Question: These code is run perfectly while it is alone in a project. When I intergrate these codes into my apps including other features, the application has stopped after I have clicked on the the convert button. The real device used is Samsung Galaxy Note 2, Android 4.3
'''
<?xml version="1.0" encoding="utf-8"?>
<ScrollView xmlns:android="http://schemas.android.com/apk/res/android"
android:layout_width="fill_parent"
android:layout_height="fill_parent"
android:background="@drawable/background">
<LinearLayout
android:layout_width="fill_parent"
android:layout_height="wrap_content"
android:orientation="vertical" >
<TextView
android:id="@+id/textView1"
android:layout_width="match_parent"
android:layout_height="wrap_content"
android:text="@string/one"
android:textColor="#000000"/>
<Spinner
android:id="@+id/spinner1"
android:layout_width="match_parent"
android:layout_height="wrap_content" />
<TextView
android:layout_width="wrap_content"
android:layout_height="wrap_content"
android:text="" />
<TextView
android:id="@+id/textView2"
android:layout_width="wrap_content"
android:layout_height="wrap_content"
android:text="@string/in"
android:textColor="#000000"/>
<Spinner
android:id="@+id/spinner2"
android:layout_width="match_parent"
android:layout_height="wrap_content" />
<TextView
android:layout_width="wrap_content"
android:layout_height="wrap_content"
android:text="" />
<TextView
android:id="@+id/textView3"
android:layout_width="wrap_content"
android:layout_height="wrap_content"
android:text="@string/equal"
android:textColor="#000000"/>
<TextView
android:id="@+id/textView4"
android:layout_width="wrap_content"
android:layout_height="wrap_content"
android:text="@string/result"
android:gravity="center"
android:textColor="#0000FF"/>
<Button
android:id="@+id/button1"
android:layout_marginTop="10dp"
android:layout_width="fill_parent"
android:layout_height="wrap_content"
android:text="@string/calculate" />
<TextView
android:id="@+id/tv1"
android:layout_marginTop="10dp"
android:layout_width="fill_parent"
android:layout_height="wrap_content"
android:text="@string/powered"/>
'''
'''
public class CurrencyActivity extends Activity {
public int to;
public int from;
public String [] val;
public String s;
public Handler handler;
@Override
public void onCreate(Bundle savedInstanceState) {
super.onCreate(savedInstanceState);
setContentView(R.layout.activity_currency);
Spinner s1 = (Spinner) findViewById(R.id.spinner1);
Spinner s2 = (Spinner) findViewById(R.id.spinner2);
ArrayAdapter<CharSequence> adapter = ArrayAdapter.createFromResource(
this, R.array.name, android.R.layout.simple_spinner_item);
adapter.setDropDownViewResource(android.R.layout.select_dialog_singlechoice);
val = getResources().getStringArray(R.array.value);
s1.setAdapter(adapter);
s2.setAdapter(adapter);
s1.setOnItemSelectedListener(new spinOne(1));
s2.setOnItemSelectedListener(new spinOne(2));
Button b = (Button) findViewById(R.id.button1);
b.setOnClickListener(new OnClickListener(){
public void onClick(View v) {
TextView t = (TextView) findViewById(R.id.textView4);
if(from == to)
{
Toast.makeText(getApplicationContext(), "Invalid", 4000).show();
}
else
{
try {
s = getJson("http://query.yahooapis.com/v1/public/yql?q=select%20*%20from%20yahoo.finance.xchange%20where%20pair%20in%20(%22"+val[from]+val[to]+"%22)&format=json&diagnostics=true&env=store%3A%2F%2Fdatatables.org%2Falltableswithkeys&callback=");
JSONObject jObj;
jObj = new JSONObject(s);
String exResult = jObj.getJSONObject("query").getJSONObject("results").getJSONObject("rate").getString("Rate");
t.setText(exResult);
} catch (JSONException e) {
// TODO Auto-generated catch block
e.printStackTrace();
}
catch (ClientProtocolException e) {
// TODO Auto-generated catch block
e.printStackTrace();
} catch (IOException e) {
// TODO Auto-generated catch block
e.printStackTrace();
}
}
}
});
TextView credit = (TextView) findViewById(R.id.tv1);
credit.setOnClickListener(new OnClickListener(){
@Override
public void onClick(View v) {
Intent i = new Intent(Intent.ACTION_VIEW);
i.setData(Uri.parse("http://finance.yahoo.com"));
startActivity(i);
}
});
}
public String getJson(String url)throws ClientProtocolException, IOException {
StringBuilder build = new StringBuilder();
HttpClient client = new DefaultHttpClient();
HttpGet httpGet = new HttpGet(url);
HttpResponse response = client.execute(httpGet);
HttpEntity entity = response.getEntity();
InputStream content = entity.getContent();
BufferedReader reader = new BufferedReader(new InputStreamReader(content));
String con;
while ((con = reader.readLine()) != null) {
build.append(con);
}
return build.toString();
}
private class spinOne implements OnItemSelectedListener
{
int ide;
spinOne(int i)
{
ide =i;
}
public void onItemSelected(AdapterView<?> parent, View view,
int index, long id) {
if(ide == 1)
from = index;
else if(ide == 2)
to = index;
}
public void onNothingSelected(AdapterView<?> arg0) {
// TODO Auto-generated method stub
}
}
}
'''

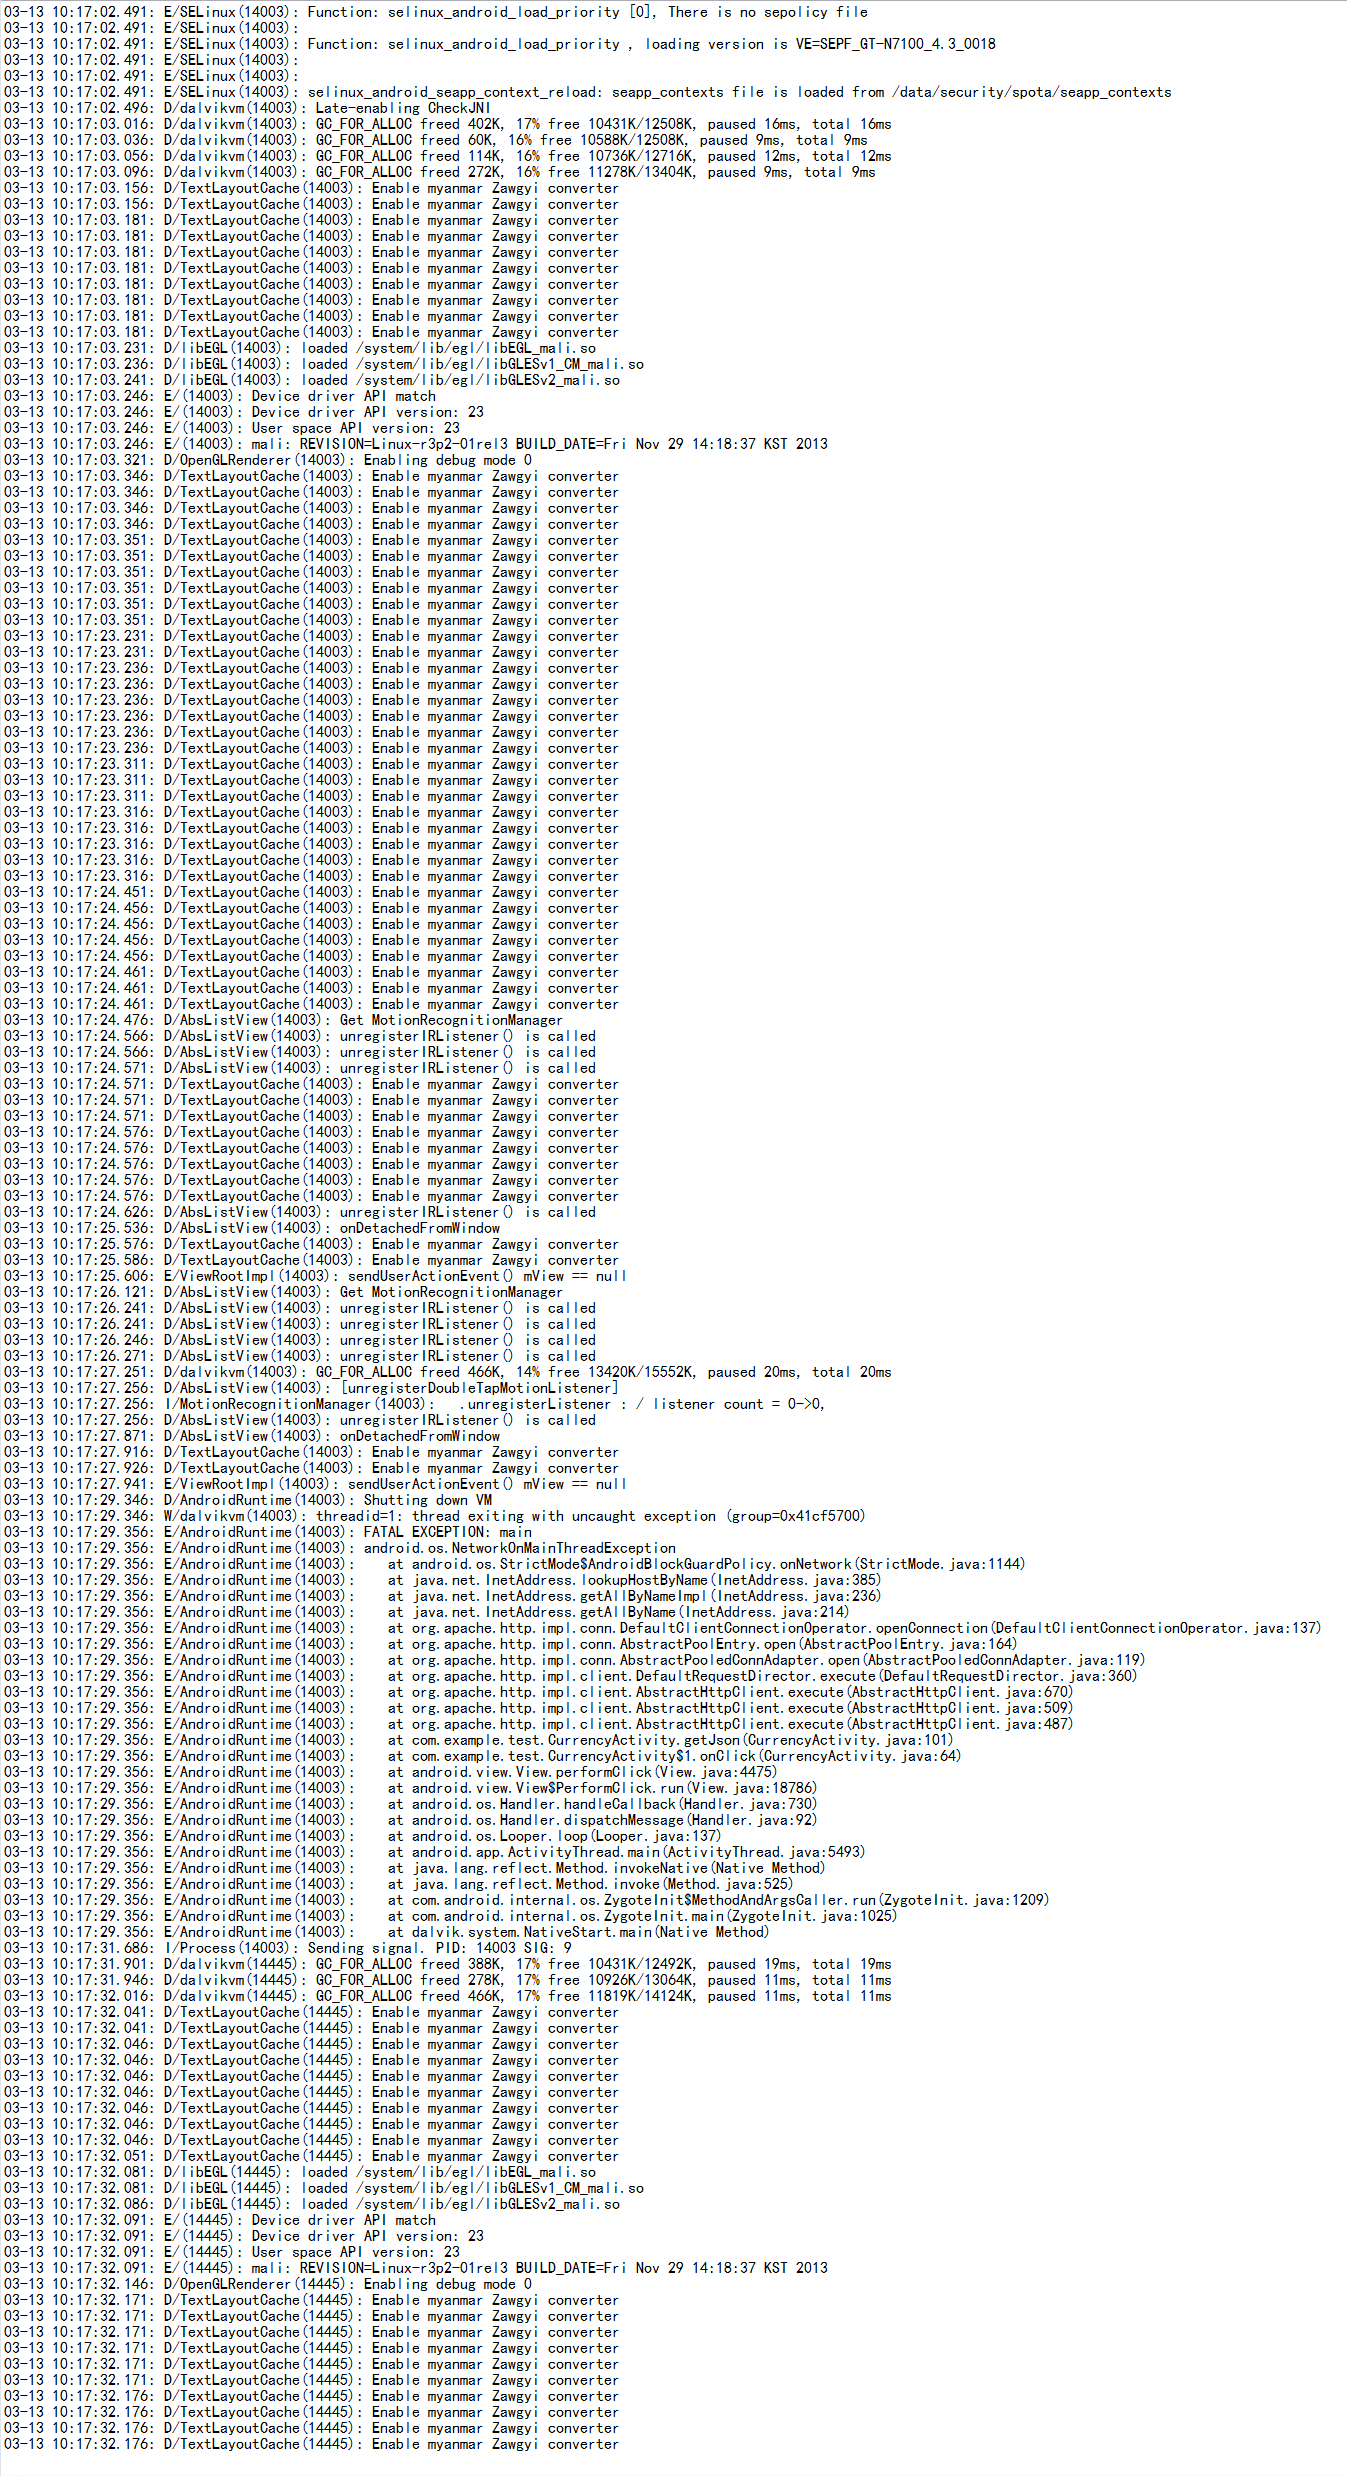
Answer: I have solved the problem by using the AsynTask
'''
try {
String x = new RetrieveResult().execute().get();
t.setText(x);
} catch (InterruptedException e) {
// TODO Auto-generated catch block
e.printStackTrace();
} catch (ExecutionException e) {
// TODO Auto-generated catch block
e.printStackTrace();
}
class RetrieveResult extends AsyncTask<String, String, String>
{
private Exception exception;
@Override
protected String doInBackground(String... arg0) {
// TODO Auto-generated method stub
try
{
s = getJson("http://query.yahooapis.com/v1/public/yql?q=select%20*%20from%20yahoo.finance.xchange%20where%20pair%20in%20(%22"+val[from]+val[to]+"%22)&format=json&diagnostics=true&env=store%3A%2F%2Fdatatables.org%2Falltableswithkeys&callback=");
JSONObject jObj;
jObj = new JSONObject(s);
String exResult = jObj.getJSONObject("query").getJSONObject("results").getJSONObject("rate").getString("Rate");
return exResult;
}
catch (Exception e)
{
this.exception = e;
return null;
}
}
'''